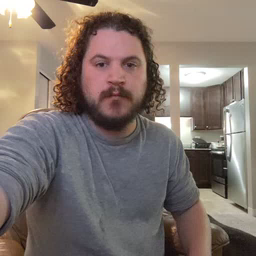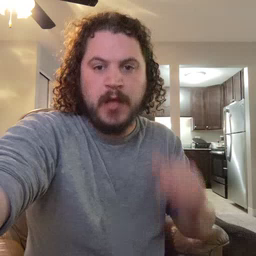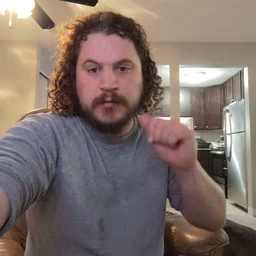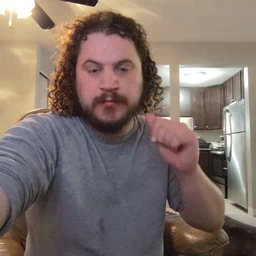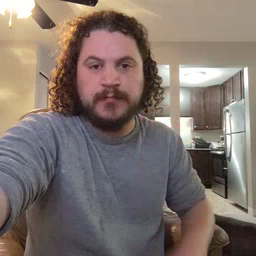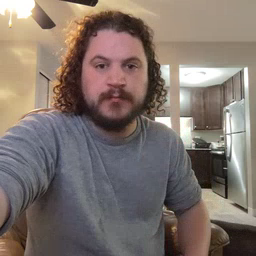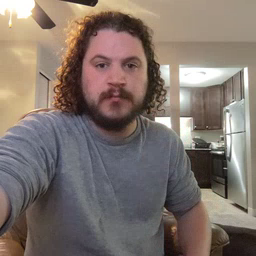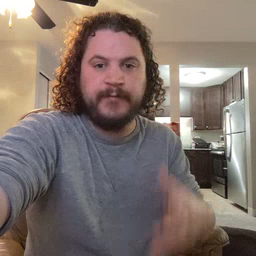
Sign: aunt